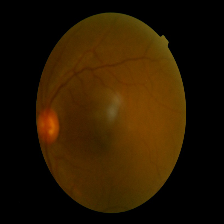
Diabetic retinopathy grade: Mild